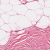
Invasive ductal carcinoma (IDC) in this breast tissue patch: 0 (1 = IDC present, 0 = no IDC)